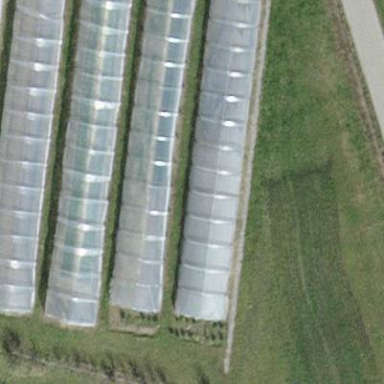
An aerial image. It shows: Greenhouse.